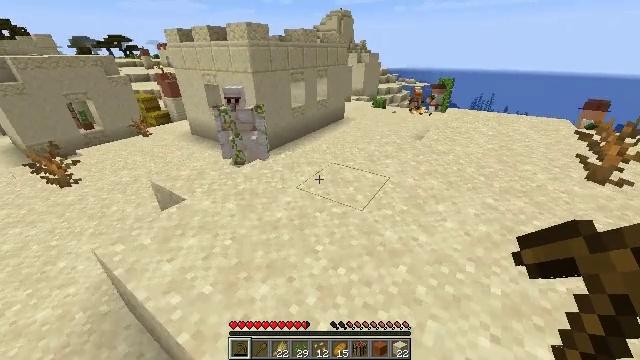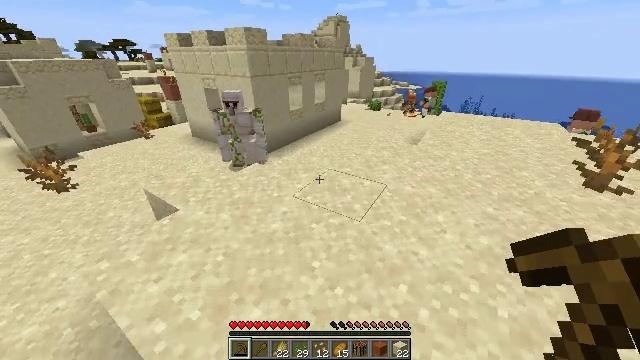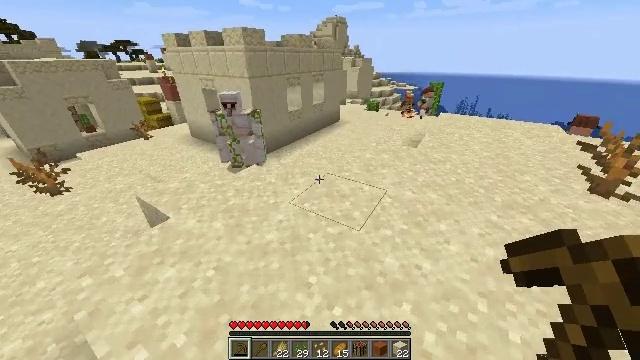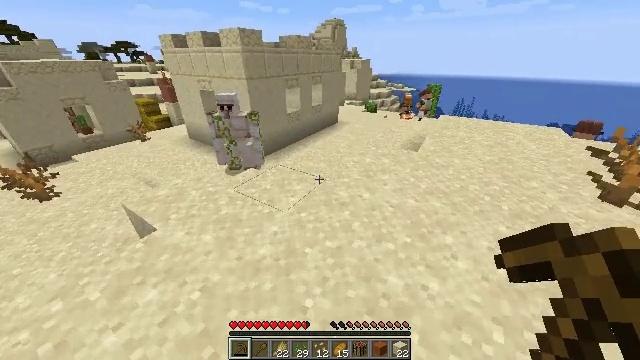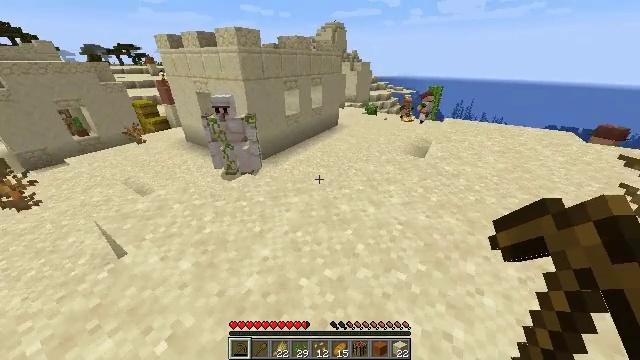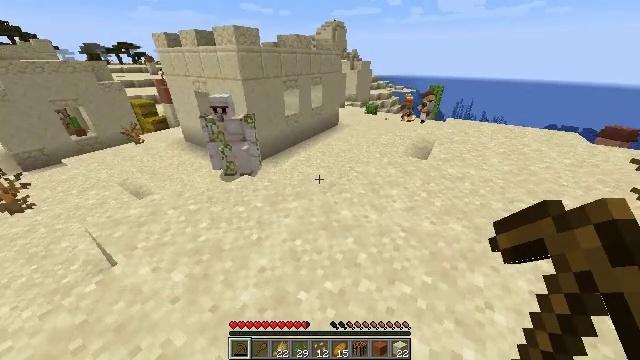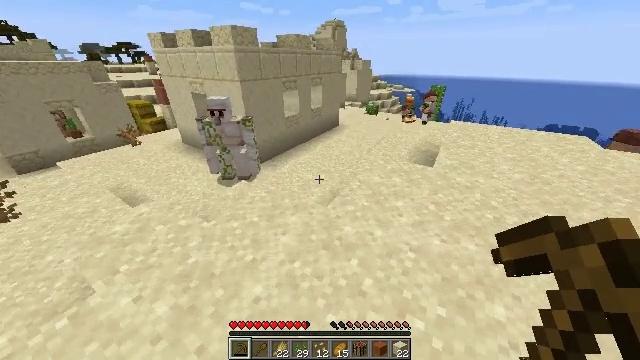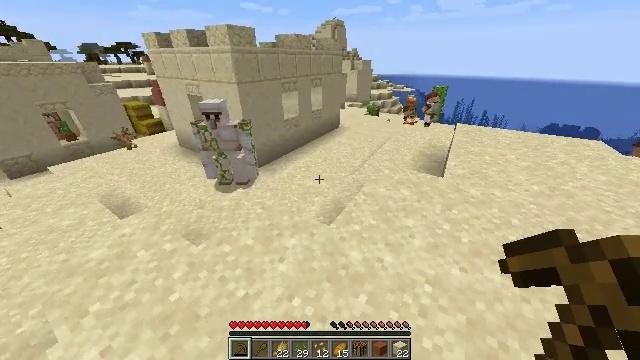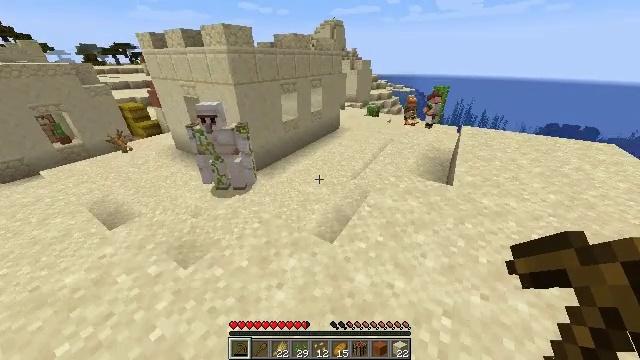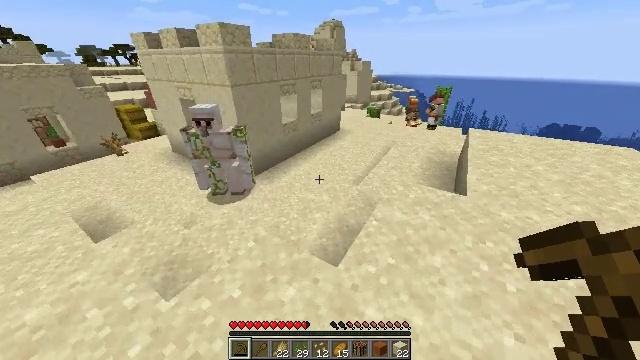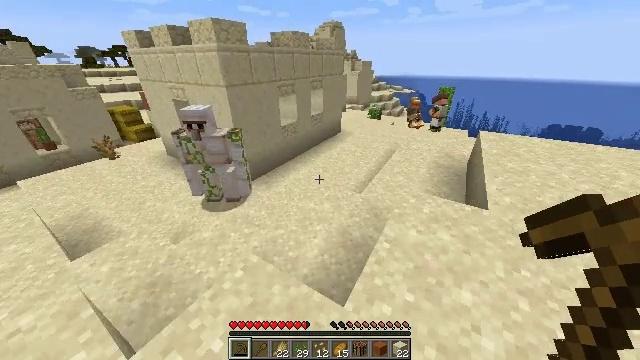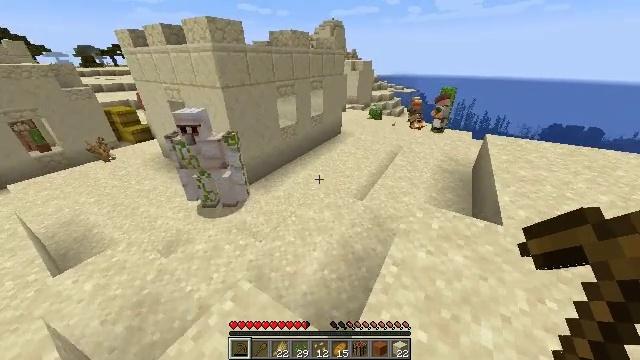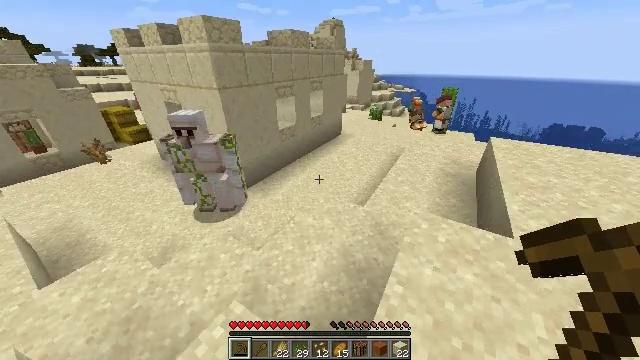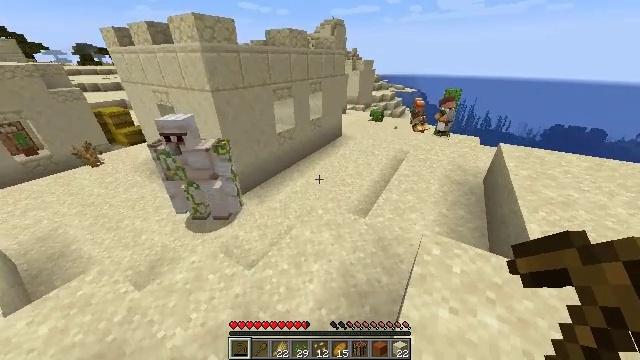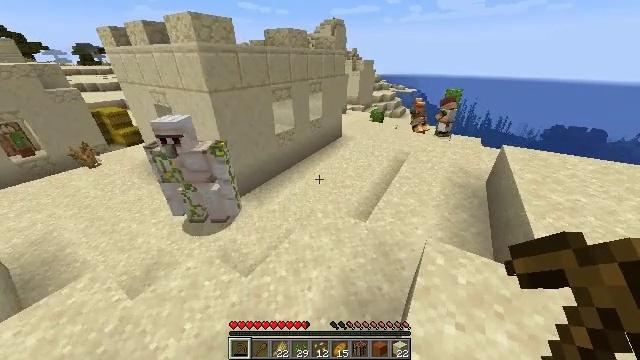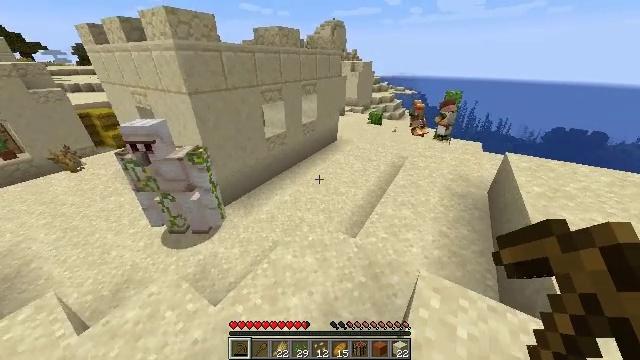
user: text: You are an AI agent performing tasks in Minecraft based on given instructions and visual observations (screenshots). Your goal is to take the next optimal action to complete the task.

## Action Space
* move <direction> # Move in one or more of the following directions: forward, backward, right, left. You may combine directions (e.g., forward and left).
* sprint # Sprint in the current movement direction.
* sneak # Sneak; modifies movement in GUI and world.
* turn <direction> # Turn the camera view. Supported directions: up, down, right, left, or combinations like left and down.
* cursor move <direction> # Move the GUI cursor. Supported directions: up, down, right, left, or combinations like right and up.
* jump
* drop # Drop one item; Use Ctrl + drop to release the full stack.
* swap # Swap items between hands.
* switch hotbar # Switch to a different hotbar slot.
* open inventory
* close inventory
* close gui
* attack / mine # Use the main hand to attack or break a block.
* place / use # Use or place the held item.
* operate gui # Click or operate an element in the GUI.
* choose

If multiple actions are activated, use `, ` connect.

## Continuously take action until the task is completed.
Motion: motion action
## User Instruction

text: Break the cyan bed to collect it.
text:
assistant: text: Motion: move forward, sprint
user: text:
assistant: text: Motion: move forward, sprint
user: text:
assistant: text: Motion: move forward, sprint
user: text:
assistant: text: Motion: move forward, sprint
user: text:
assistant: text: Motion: move forward, sprint
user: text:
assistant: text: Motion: move forward, sprint
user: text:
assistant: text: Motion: move forward, sprint
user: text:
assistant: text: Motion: move forward, sprint
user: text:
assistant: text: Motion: move forward, sprint
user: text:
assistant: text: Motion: move forward, sprint
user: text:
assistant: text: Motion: move forward, sprint
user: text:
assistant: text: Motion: move forward, sprint
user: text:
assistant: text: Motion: move forward, sprint
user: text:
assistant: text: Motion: move forward and move right, sprint
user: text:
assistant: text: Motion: move forward and move right, sprint
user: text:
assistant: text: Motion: move forward and move right, sprint
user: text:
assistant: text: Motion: move forward and move right, sprint
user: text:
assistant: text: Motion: move forward and move right, sprint
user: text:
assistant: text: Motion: move forward, sprint
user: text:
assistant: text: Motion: move forward, sprint
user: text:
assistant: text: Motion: move forward, sprint
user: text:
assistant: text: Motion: move forward, sprint
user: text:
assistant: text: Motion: move forward, sprint
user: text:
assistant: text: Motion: move forward, sprint
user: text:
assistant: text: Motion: move forward, sprint, turn right
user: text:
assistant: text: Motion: move forward, sprint, turn right
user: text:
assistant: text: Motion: move forward, sprint, turn right
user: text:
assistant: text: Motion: move forward, sprint, turn right
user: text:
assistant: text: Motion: move forward, sprint
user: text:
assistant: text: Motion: move forward, sprint